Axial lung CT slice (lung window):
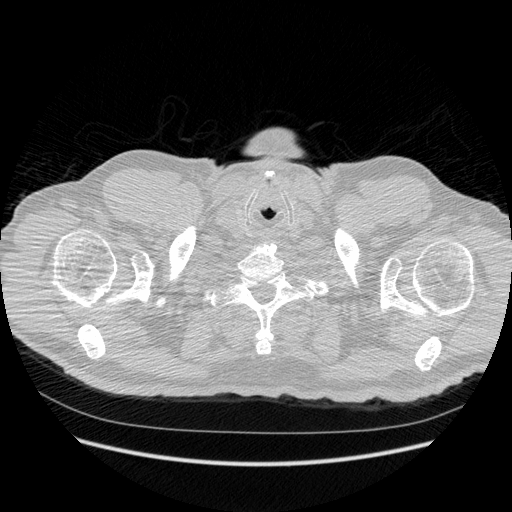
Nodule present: no